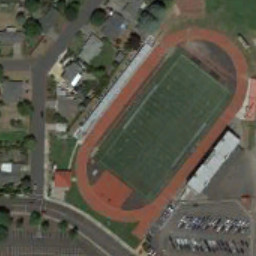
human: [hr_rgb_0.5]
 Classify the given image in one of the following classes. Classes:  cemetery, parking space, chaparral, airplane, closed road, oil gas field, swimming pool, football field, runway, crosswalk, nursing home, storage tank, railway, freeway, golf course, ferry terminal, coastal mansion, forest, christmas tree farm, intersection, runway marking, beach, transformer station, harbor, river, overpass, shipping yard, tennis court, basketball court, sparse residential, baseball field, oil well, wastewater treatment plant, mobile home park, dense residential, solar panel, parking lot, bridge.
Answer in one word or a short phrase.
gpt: football field